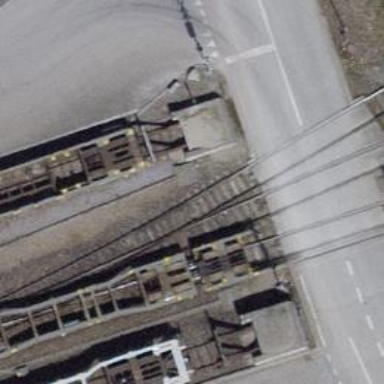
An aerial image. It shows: Railway buffer stop.